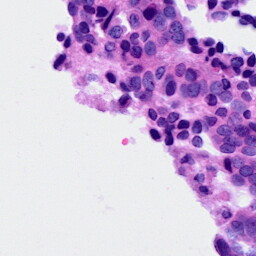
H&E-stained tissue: Ovarian